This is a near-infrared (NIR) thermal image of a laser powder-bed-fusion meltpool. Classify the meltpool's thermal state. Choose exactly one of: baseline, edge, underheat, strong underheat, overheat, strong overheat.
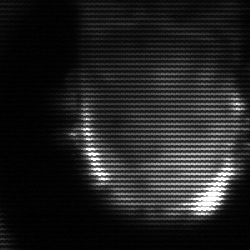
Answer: baseline